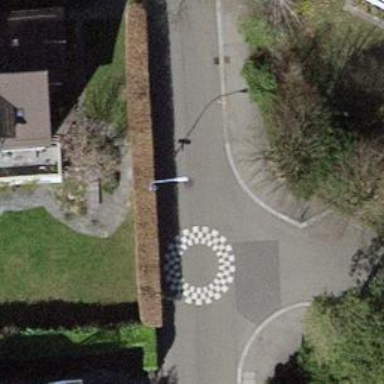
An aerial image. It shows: Rosette traffic calming feature.